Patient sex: M
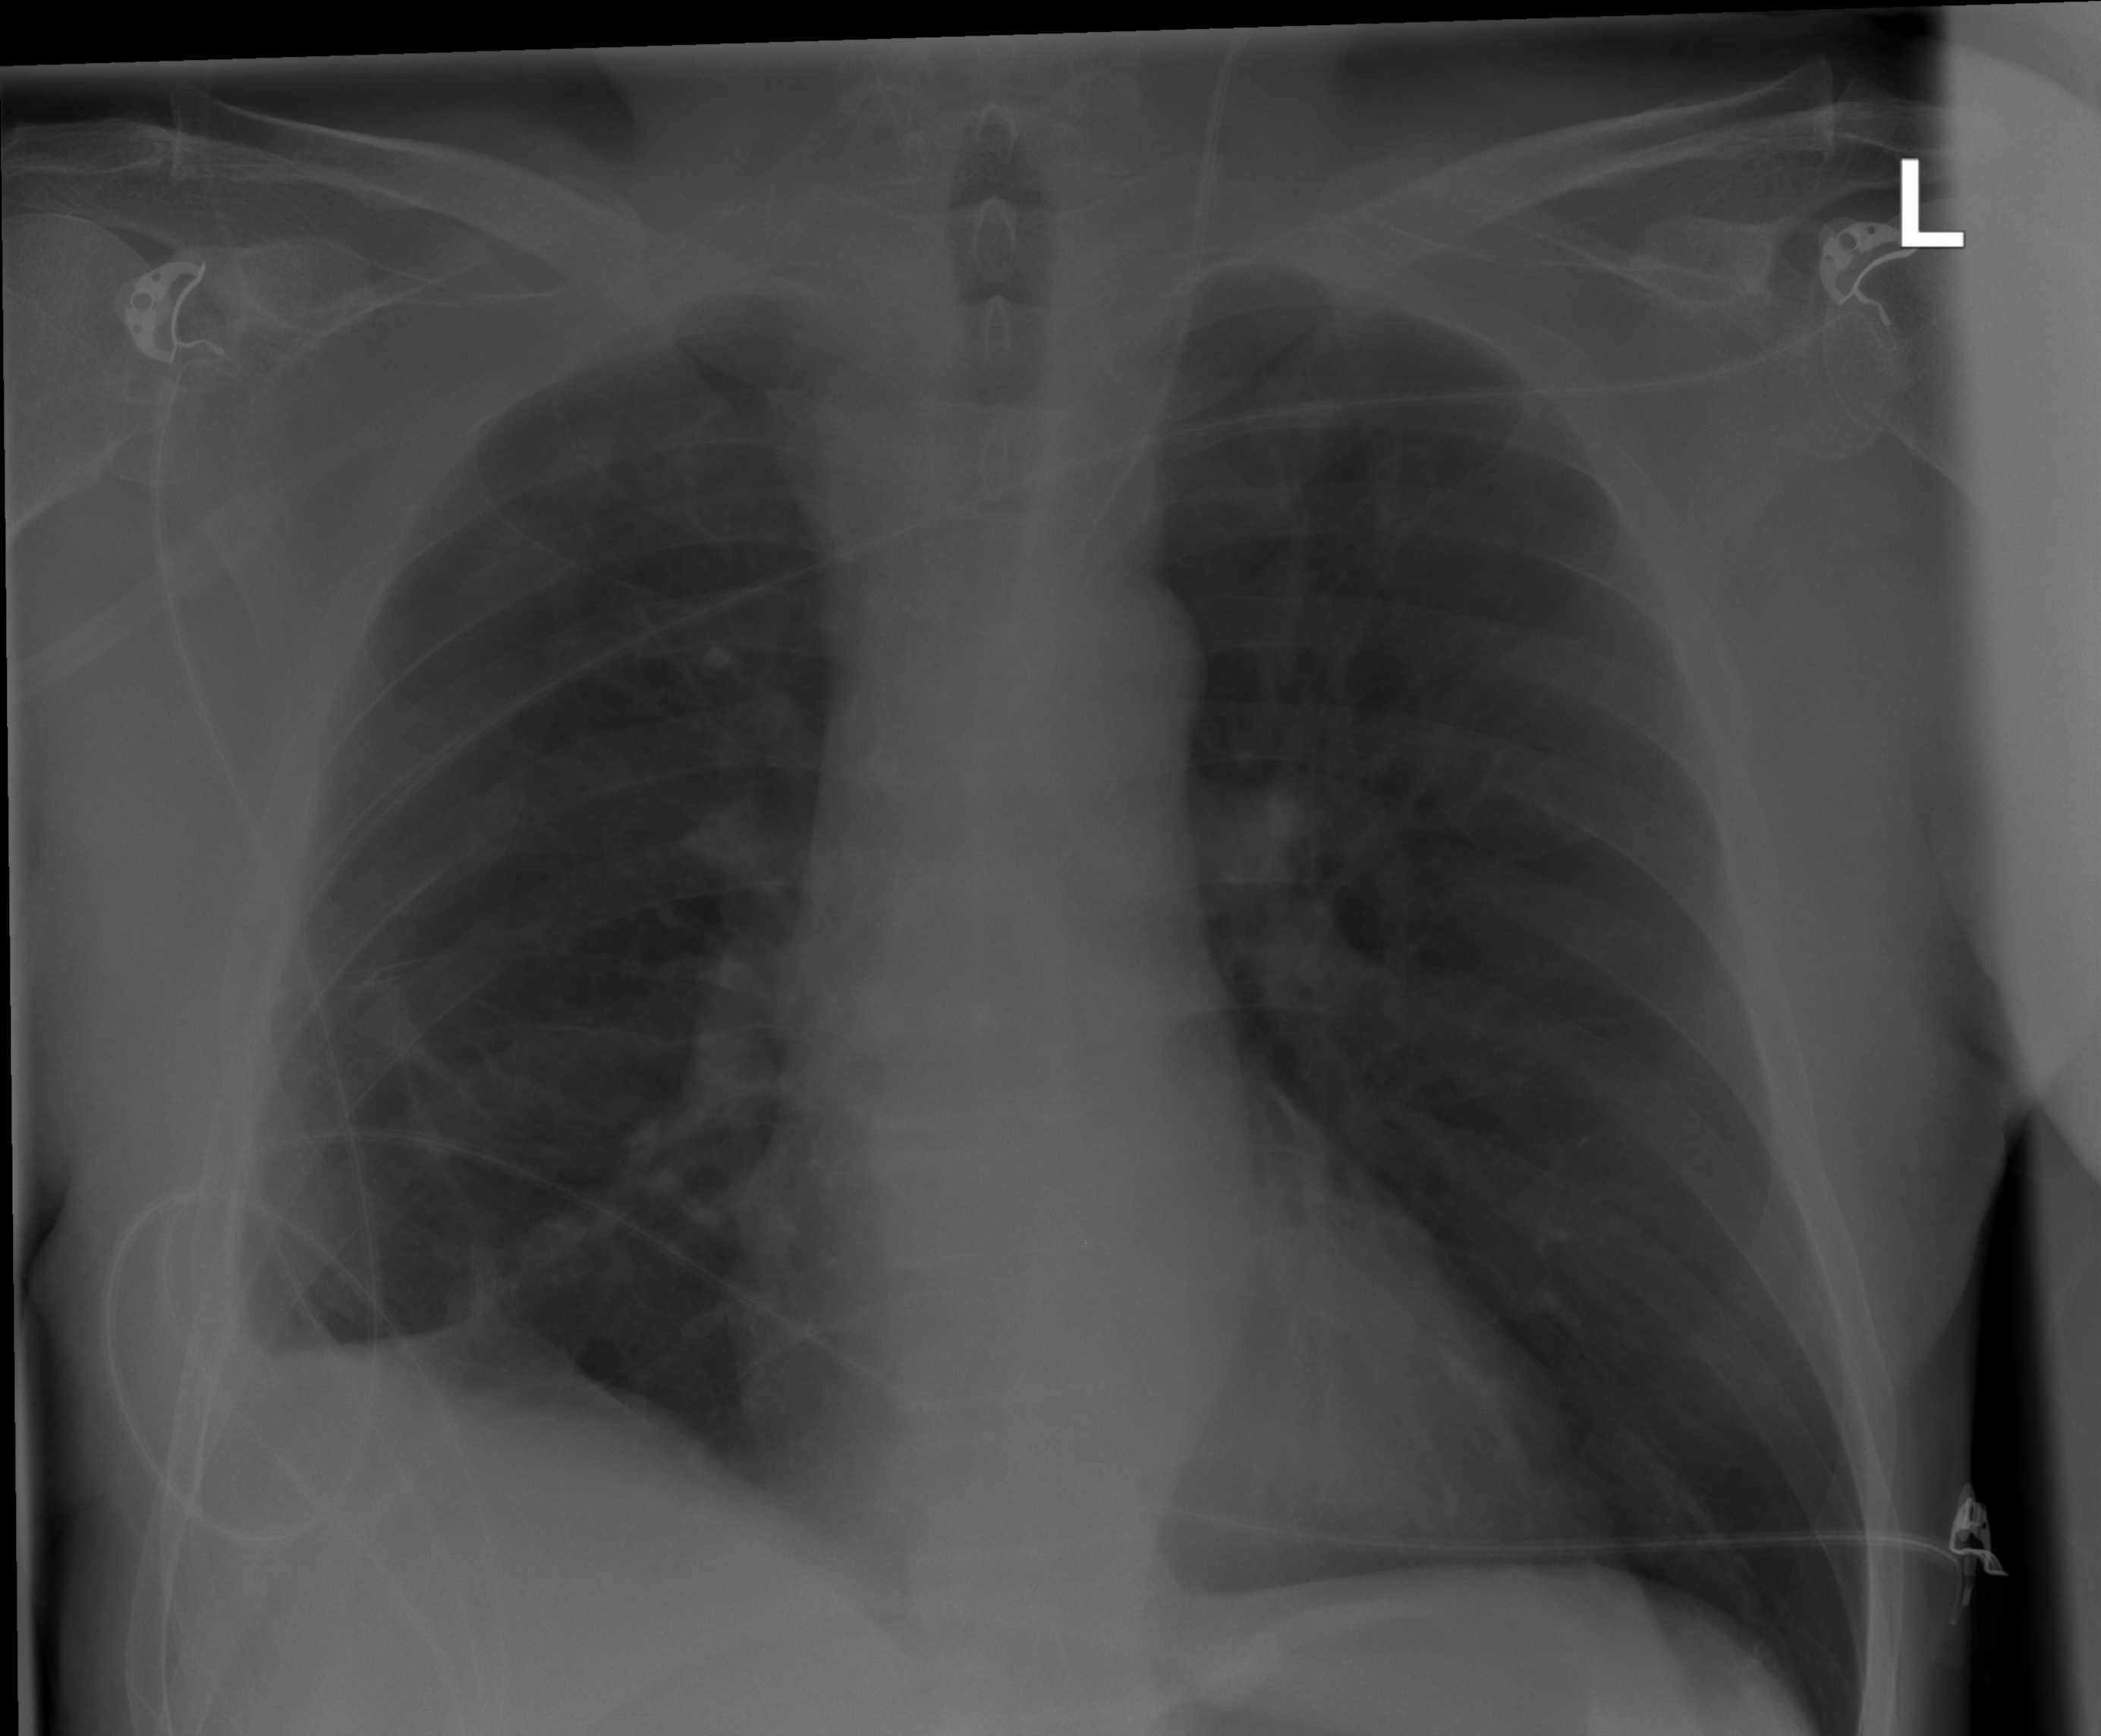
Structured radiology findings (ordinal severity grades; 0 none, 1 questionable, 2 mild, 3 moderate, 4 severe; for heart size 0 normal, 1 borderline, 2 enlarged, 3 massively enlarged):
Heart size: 0
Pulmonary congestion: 0
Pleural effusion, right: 0
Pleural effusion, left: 0
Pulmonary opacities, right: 0
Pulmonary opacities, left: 0
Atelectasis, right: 2
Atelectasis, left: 0